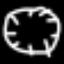
Label: clock